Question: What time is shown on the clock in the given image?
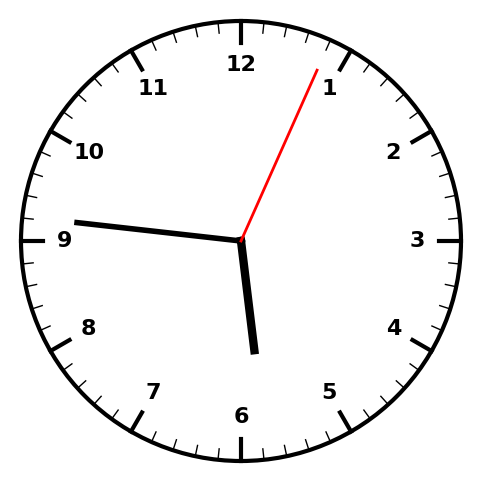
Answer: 05:46:04